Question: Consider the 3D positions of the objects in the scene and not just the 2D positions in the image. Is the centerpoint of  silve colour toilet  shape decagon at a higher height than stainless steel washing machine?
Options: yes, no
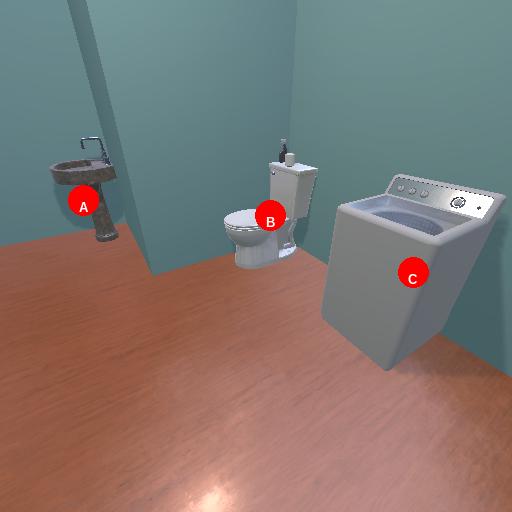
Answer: yes